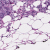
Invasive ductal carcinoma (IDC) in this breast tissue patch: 1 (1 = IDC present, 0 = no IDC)